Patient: sex F, age 41
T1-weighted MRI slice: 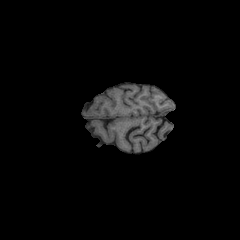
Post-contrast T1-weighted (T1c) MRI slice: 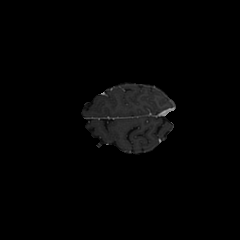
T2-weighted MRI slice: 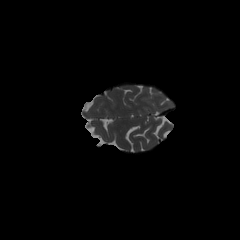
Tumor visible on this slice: no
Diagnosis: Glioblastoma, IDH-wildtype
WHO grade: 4